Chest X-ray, PA view. Patient: 22 years old, sex F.
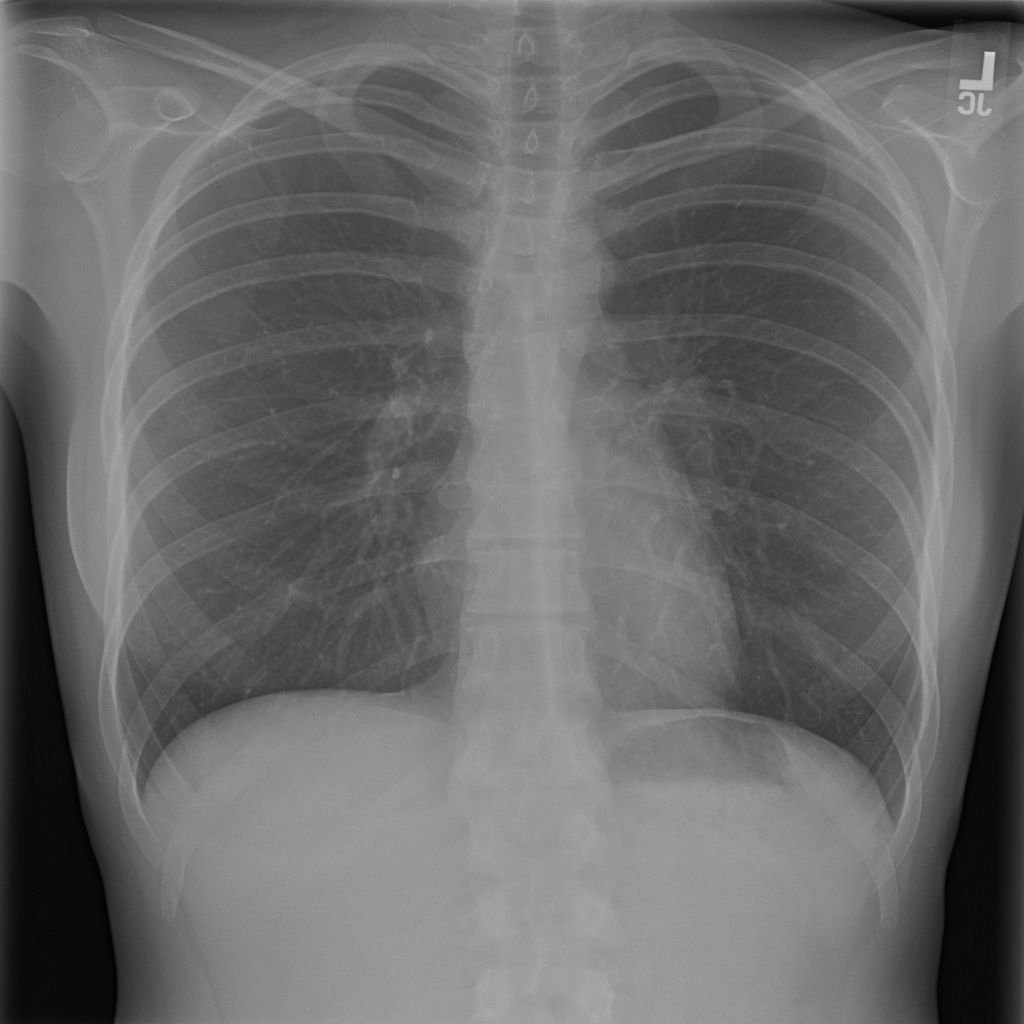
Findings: No Finding